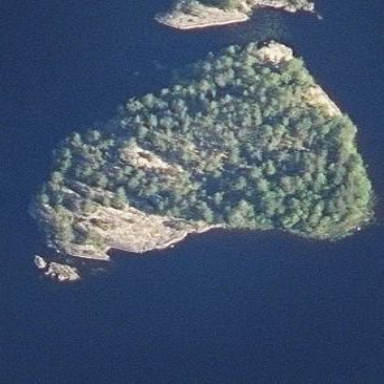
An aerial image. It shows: Islet covered with woodland.